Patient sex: M
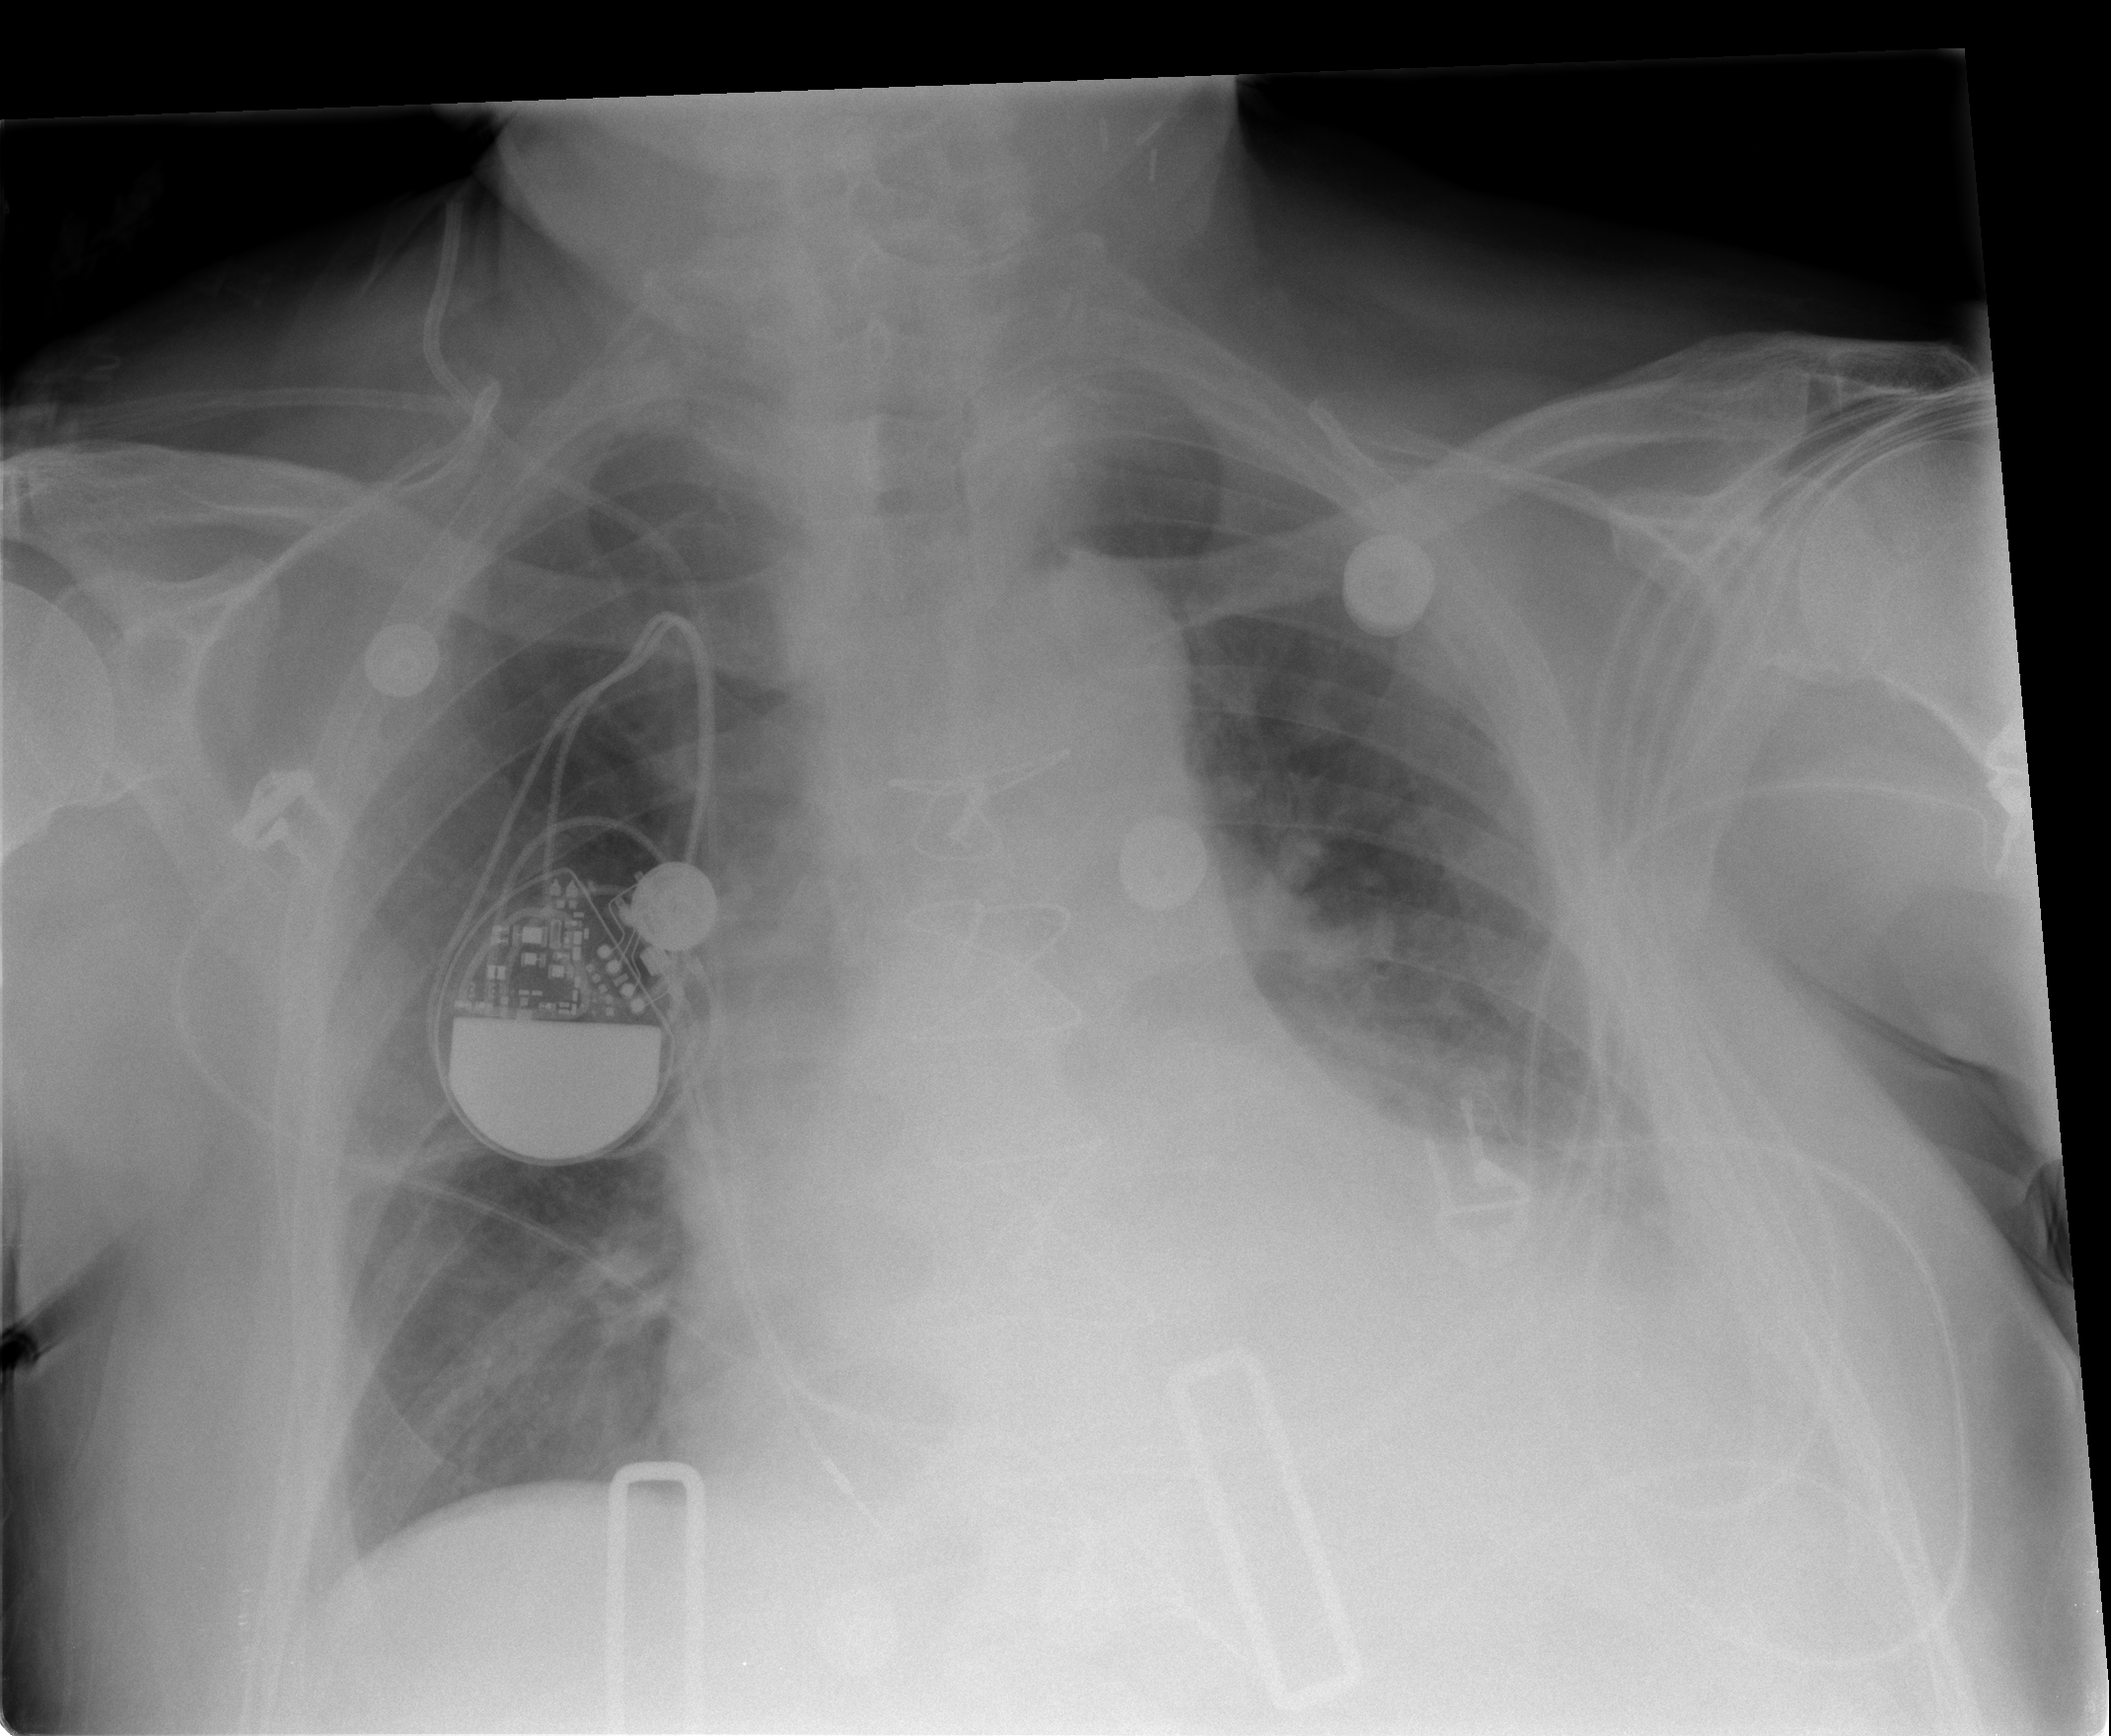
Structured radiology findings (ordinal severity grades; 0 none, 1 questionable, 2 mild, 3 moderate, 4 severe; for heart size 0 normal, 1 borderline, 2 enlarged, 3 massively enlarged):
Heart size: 2
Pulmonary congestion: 2
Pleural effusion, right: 2
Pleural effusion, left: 3
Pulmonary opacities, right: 0
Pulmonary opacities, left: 2
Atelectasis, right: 2
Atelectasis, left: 2